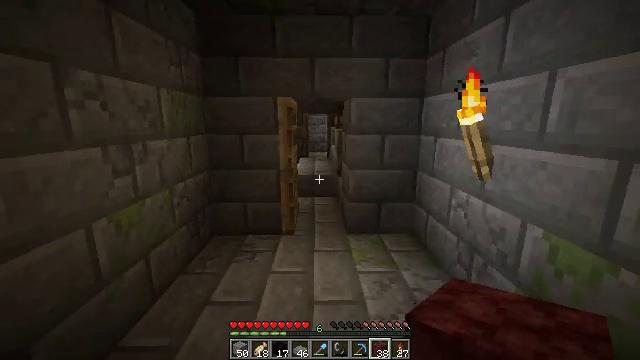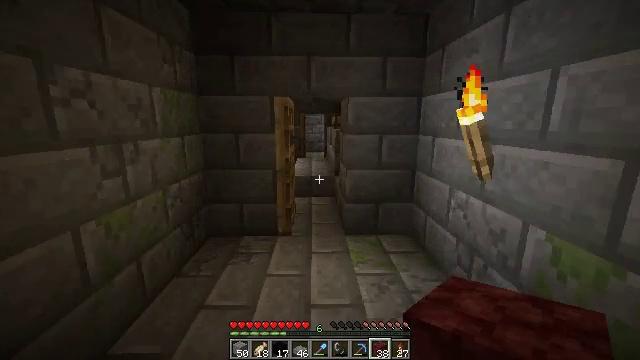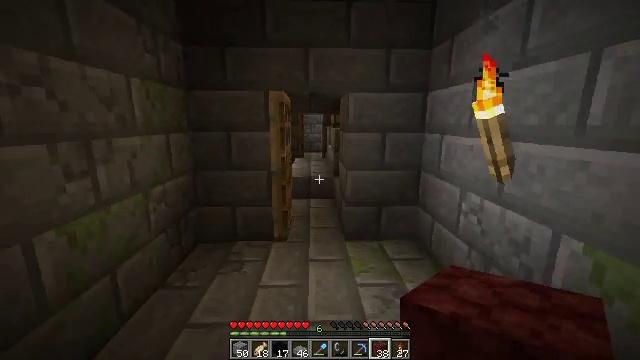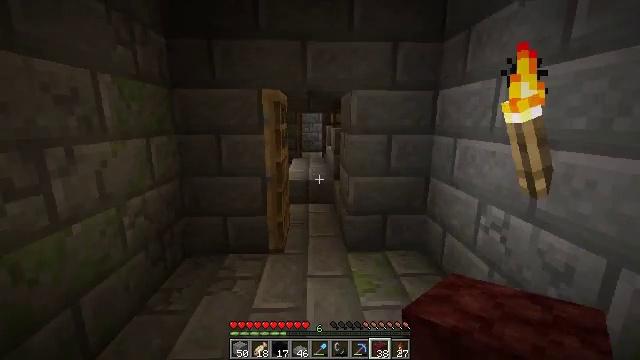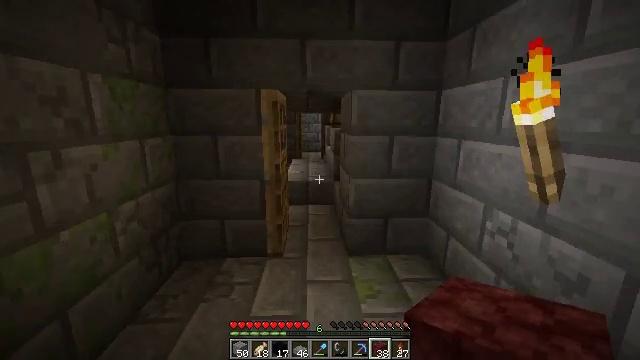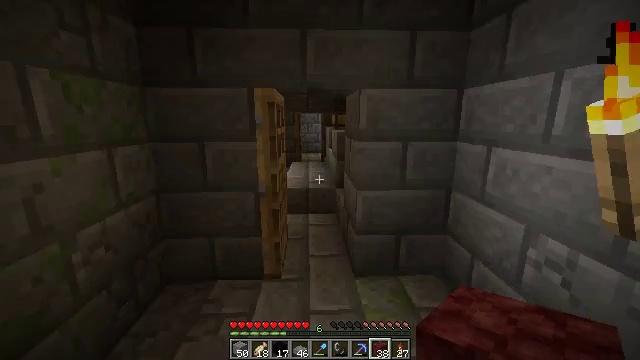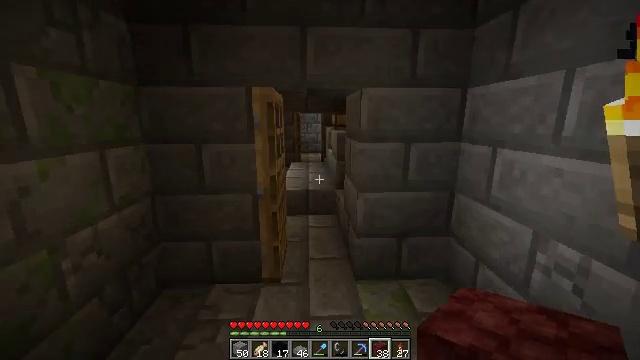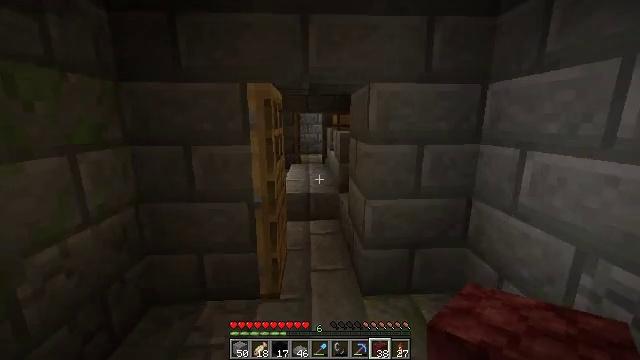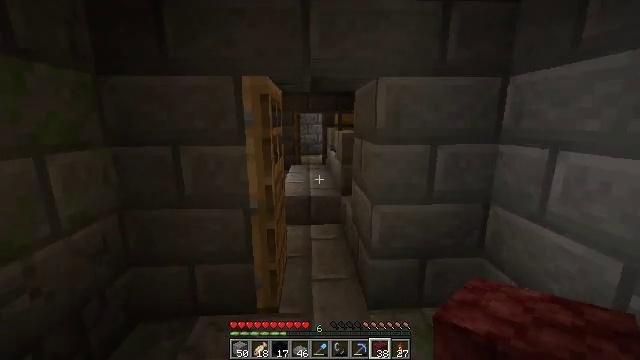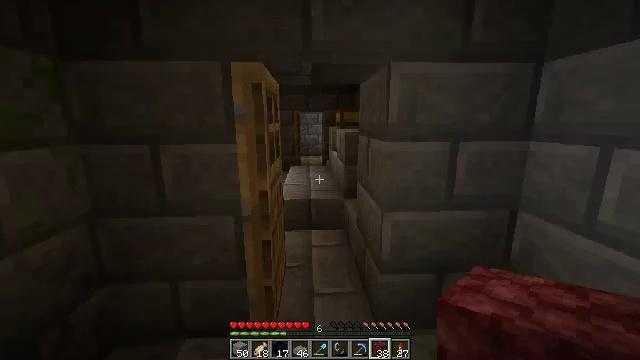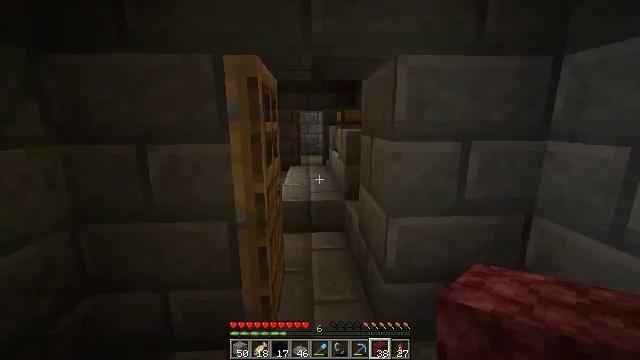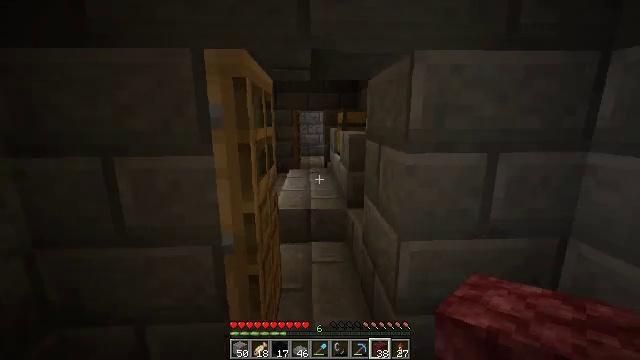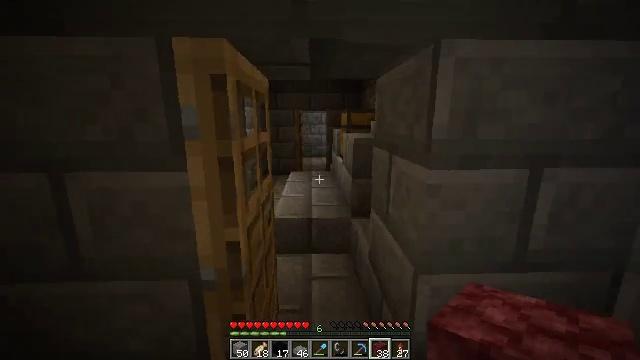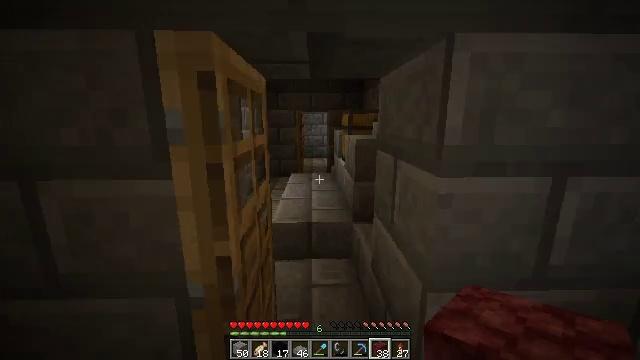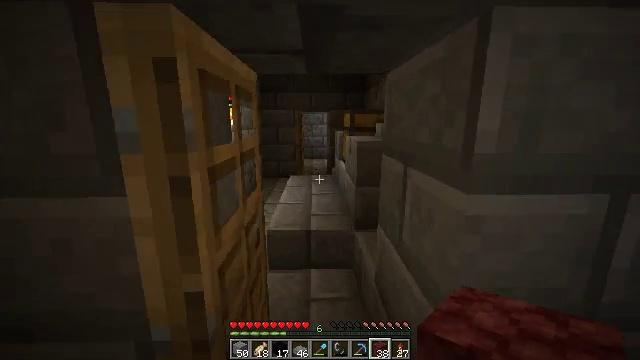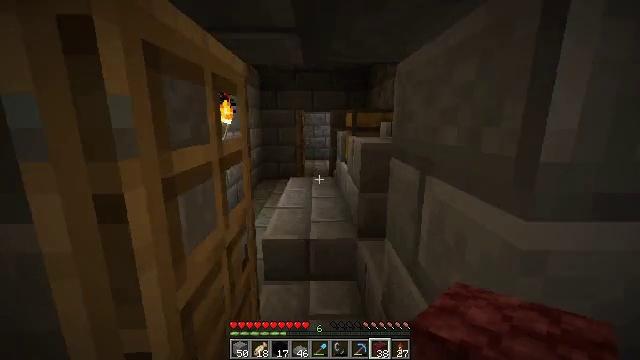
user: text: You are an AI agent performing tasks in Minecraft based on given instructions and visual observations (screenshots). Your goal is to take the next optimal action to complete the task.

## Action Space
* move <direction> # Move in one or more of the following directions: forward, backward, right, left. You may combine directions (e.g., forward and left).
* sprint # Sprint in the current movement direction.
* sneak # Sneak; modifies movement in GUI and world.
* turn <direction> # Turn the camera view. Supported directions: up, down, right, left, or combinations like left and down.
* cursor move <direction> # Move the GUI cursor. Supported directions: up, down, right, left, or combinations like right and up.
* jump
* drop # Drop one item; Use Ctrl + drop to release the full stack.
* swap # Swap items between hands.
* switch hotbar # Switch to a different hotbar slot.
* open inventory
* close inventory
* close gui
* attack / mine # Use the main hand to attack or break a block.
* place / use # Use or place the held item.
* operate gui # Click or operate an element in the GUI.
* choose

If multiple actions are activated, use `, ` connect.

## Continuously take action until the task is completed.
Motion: motion action
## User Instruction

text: Gather blue concrete for building.
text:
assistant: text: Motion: move forward
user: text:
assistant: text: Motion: move forward
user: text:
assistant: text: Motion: move forward
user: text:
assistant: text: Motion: move forward
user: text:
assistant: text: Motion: move forward
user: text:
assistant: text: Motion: move forward
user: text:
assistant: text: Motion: move forward
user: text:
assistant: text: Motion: move forward
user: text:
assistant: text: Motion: move forward
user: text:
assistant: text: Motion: move forward
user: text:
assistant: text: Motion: move forward
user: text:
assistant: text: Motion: move forward
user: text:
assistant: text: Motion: move forward
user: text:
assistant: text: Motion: move forward
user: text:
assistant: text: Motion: move forward
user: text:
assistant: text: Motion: move forward
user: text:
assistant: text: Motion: move forward
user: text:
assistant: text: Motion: move forward
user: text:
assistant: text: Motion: move forward
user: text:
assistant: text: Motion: move forward
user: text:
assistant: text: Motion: move forward
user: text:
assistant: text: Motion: move forward
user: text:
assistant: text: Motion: move forward
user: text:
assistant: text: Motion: move forward
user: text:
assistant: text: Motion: move forward
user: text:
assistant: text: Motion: move forward
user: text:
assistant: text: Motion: move forward
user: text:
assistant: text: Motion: move forward
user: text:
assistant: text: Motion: move forward
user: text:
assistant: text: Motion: move forward